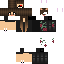
A female human skin with medium skin, wearing brown long hair dressed in a blue hoodie and black skirt, featuring a closed mouth.